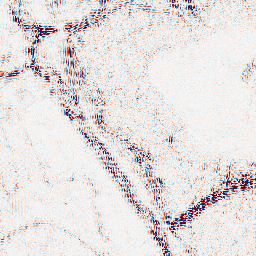
Category: wavelet
Decomposition family: wavelet_reverse_biorthogonal
Decomposition parameters: wavelet: rbio5.5
level: 2
Upsampling method: regularized
Upsampling parameters: scale: 2
lambda_reg: 0.01
Upsampling scale: 2